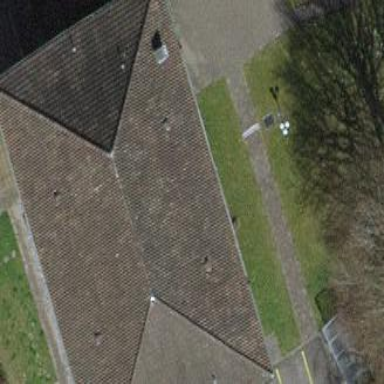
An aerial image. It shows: Building with hipped roof.